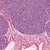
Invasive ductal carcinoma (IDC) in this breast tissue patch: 0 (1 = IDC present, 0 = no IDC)